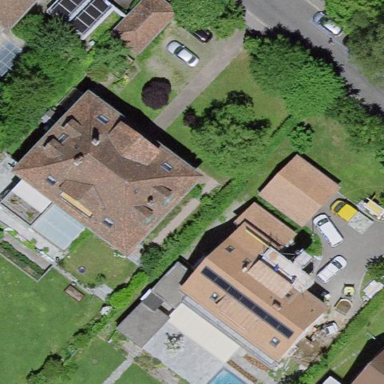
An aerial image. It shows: Building.